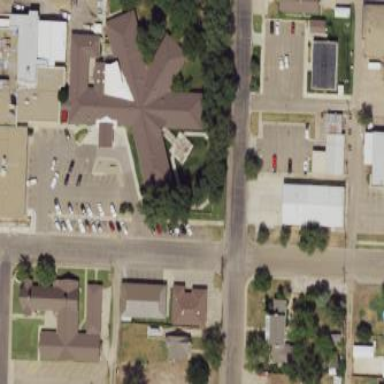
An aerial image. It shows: Nursing home building.